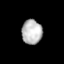
Tissue: lung
Cell type: Fibroblasts
Senescence score: 0.6059
Nuclear area (px): 487
Mean DAPI intensity: 185.836